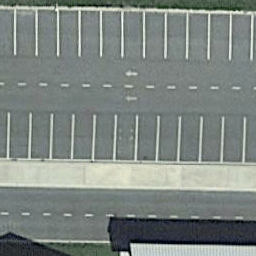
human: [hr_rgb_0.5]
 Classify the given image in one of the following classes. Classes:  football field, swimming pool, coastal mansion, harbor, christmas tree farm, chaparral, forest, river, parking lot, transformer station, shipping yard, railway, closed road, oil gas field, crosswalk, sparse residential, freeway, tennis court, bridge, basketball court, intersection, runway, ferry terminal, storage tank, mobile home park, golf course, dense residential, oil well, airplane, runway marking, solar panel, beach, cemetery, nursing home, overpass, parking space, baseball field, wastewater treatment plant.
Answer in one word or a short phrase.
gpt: parking space